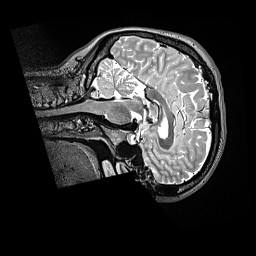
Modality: T2w
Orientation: sagittal
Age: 29
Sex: female
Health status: ill
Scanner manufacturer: siemens
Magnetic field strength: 3 T
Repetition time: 3.2 s
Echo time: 0.564 s